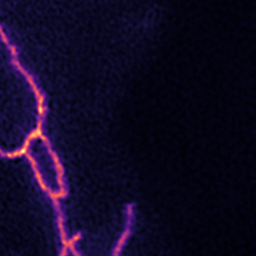
Label: Super-resolution ER image